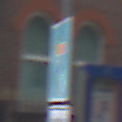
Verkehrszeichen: Sackgasse
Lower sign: HinweisGeaenderteVorfahrtVerkehrsfuehrungVerkehrsregelung3
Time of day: MorningAfternoon
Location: Outdoor (Urban)
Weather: Overcast
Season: NotSpecified
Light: Natural